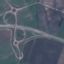
Label: Highway